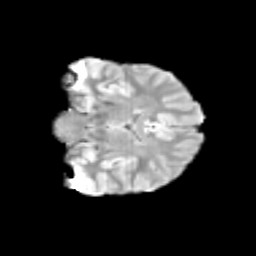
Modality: T2w
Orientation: coronal
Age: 12
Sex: male
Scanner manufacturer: siemens
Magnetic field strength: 3 T
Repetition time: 3.8 s
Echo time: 0.07 s